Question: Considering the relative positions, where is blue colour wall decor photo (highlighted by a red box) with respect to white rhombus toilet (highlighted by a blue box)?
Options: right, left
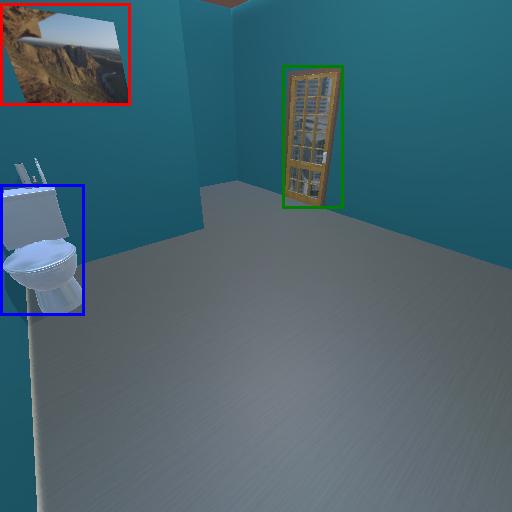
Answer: right